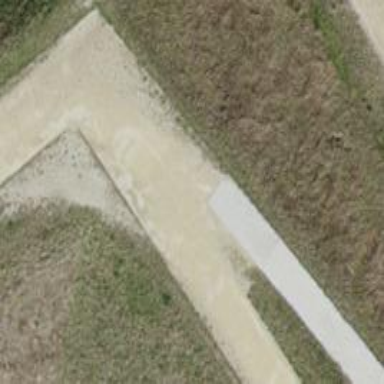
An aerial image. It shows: Concrete footway.